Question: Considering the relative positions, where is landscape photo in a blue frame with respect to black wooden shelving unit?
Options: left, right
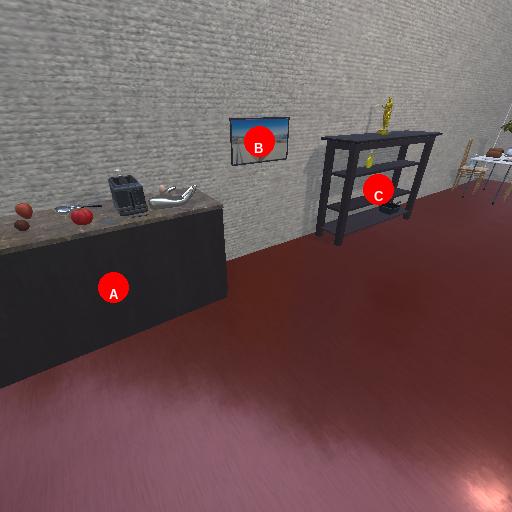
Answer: left